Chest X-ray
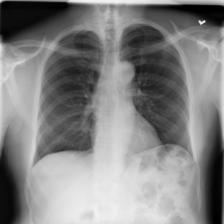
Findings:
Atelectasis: negative
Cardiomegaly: negative
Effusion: negative
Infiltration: negative
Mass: negative
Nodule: negative
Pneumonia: negative
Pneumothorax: negative
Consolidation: negative
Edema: negative
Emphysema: negative
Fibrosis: negative
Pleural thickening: negative
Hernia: negative